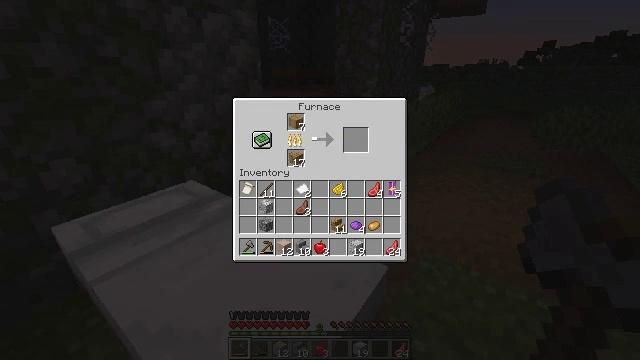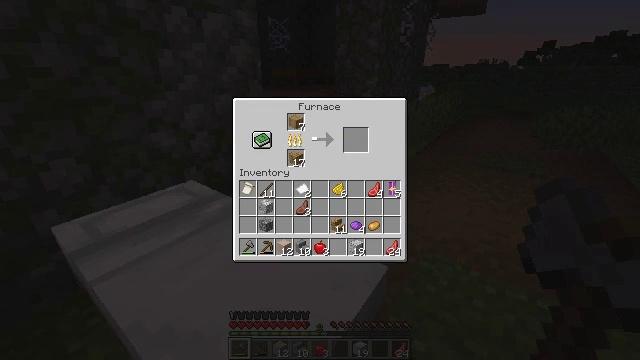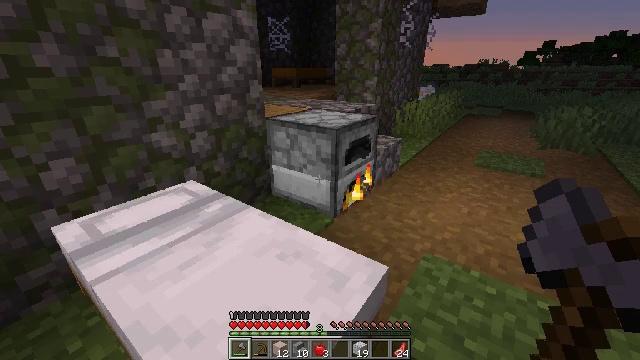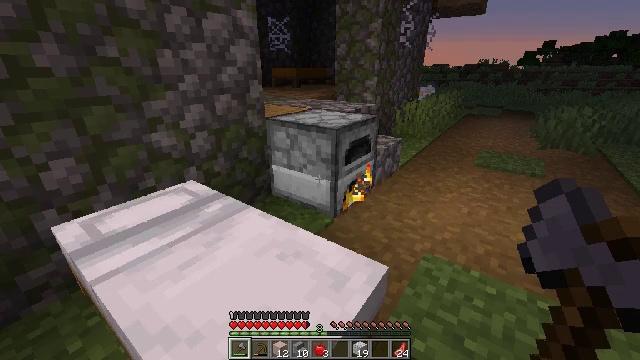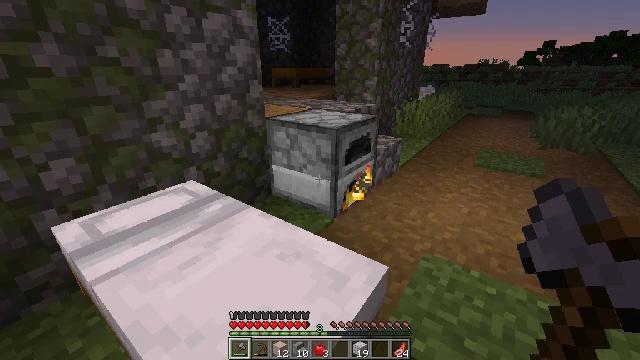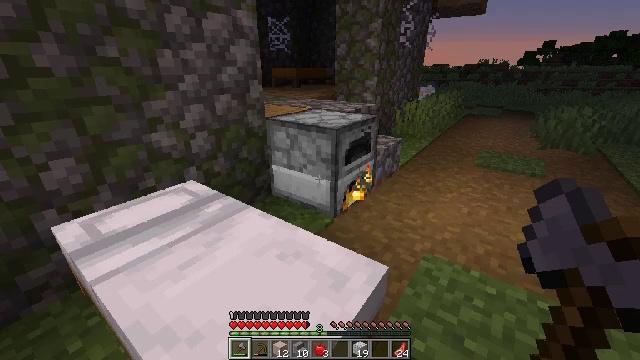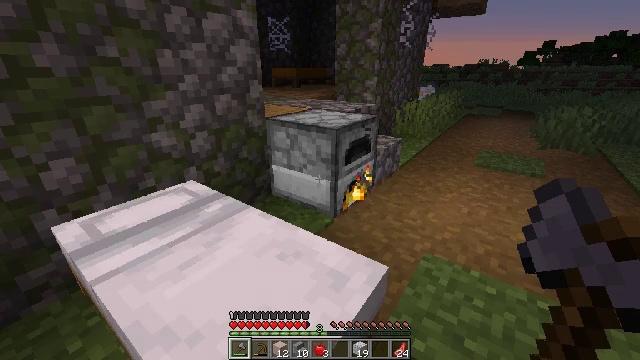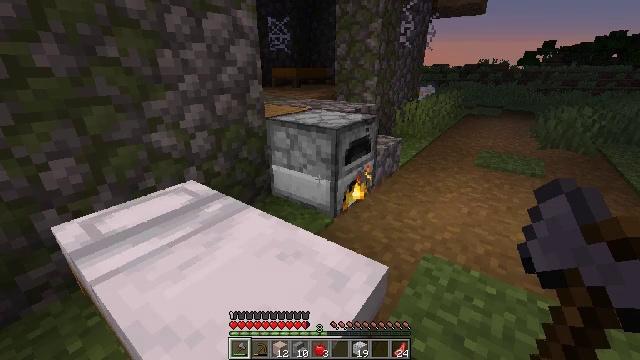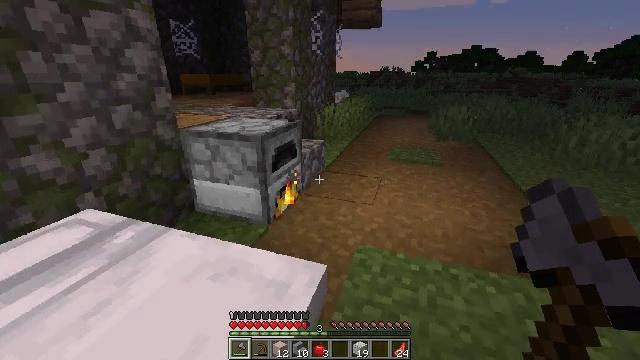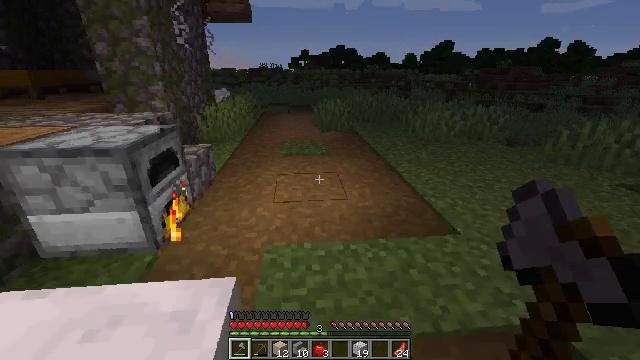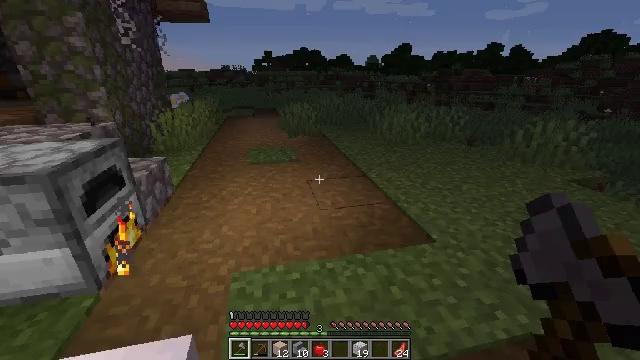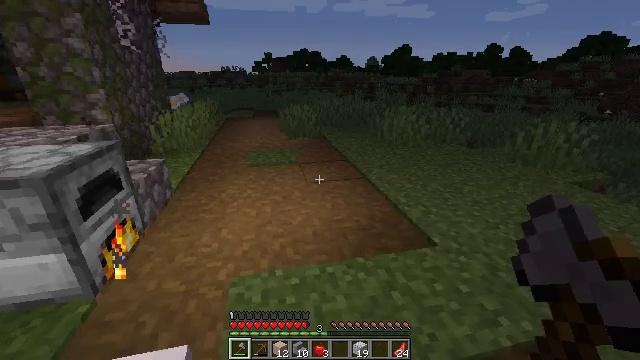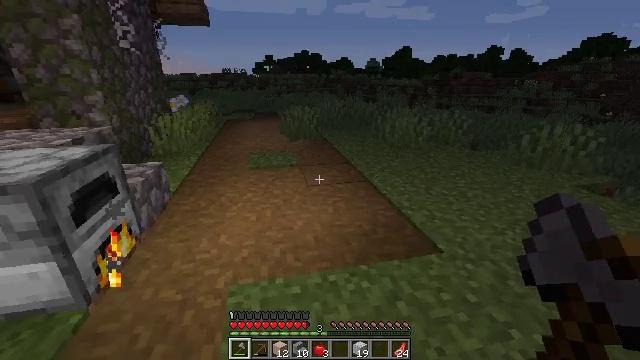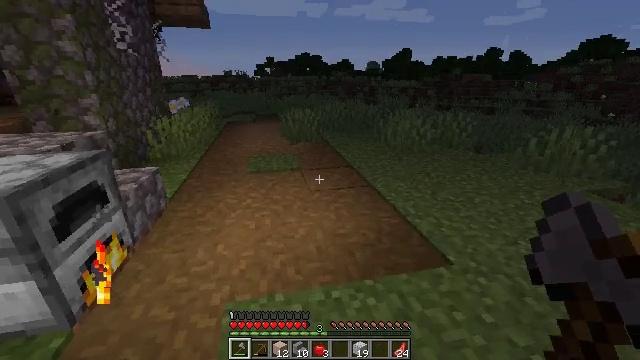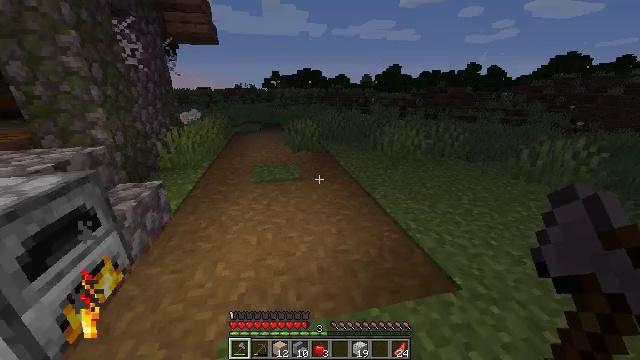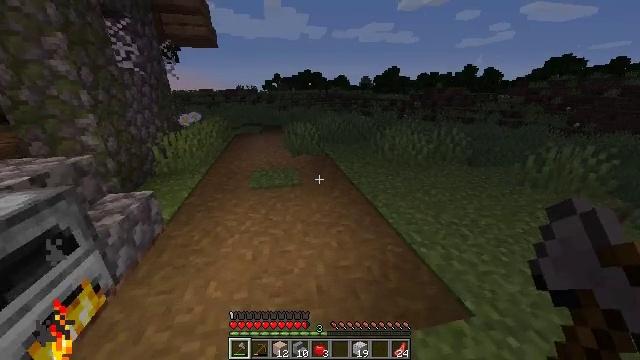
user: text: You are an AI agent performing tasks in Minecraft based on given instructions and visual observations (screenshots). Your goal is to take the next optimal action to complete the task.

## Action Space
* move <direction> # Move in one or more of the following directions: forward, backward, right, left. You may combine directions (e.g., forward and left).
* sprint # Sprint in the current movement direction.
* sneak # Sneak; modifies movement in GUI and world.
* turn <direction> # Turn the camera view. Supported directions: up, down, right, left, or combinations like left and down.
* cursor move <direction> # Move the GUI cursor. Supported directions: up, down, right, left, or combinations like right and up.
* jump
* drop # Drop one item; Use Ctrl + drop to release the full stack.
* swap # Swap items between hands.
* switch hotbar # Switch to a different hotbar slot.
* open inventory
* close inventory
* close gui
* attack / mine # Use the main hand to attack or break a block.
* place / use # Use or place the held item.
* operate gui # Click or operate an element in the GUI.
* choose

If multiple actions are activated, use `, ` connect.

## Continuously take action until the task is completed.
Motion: motion action
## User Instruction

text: craft item air
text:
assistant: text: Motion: no_op
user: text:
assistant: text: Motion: no_op
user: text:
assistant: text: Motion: close gui
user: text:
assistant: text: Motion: no_op
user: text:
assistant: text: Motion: no_op
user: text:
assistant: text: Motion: no_op
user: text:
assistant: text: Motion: no_op
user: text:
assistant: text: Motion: turn right and up
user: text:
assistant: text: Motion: move forward, turn right
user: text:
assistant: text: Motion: move forward, turn right
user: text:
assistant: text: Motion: no_op
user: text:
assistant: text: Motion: move forward
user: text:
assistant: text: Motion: move forward
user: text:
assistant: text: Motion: move forward
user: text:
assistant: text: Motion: move forward
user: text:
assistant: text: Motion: move forward
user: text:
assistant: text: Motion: move forward
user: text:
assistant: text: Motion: move forward
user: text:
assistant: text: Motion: move forward
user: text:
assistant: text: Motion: move forward
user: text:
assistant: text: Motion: move forward, jump
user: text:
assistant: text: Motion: move forward, jump
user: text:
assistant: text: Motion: move forward, jump
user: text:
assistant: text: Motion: move forward, jump
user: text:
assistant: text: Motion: move forward, jump
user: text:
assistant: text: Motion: move forward, jump
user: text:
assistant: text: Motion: move forward, jump
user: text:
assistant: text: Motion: move forward, jump
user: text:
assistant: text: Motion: move forward, jump
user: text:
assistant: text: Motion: move forward, jump